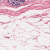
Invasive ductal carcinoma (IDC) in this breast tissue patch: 0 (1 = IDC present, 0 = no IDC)